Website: macys
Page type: customer-info-address
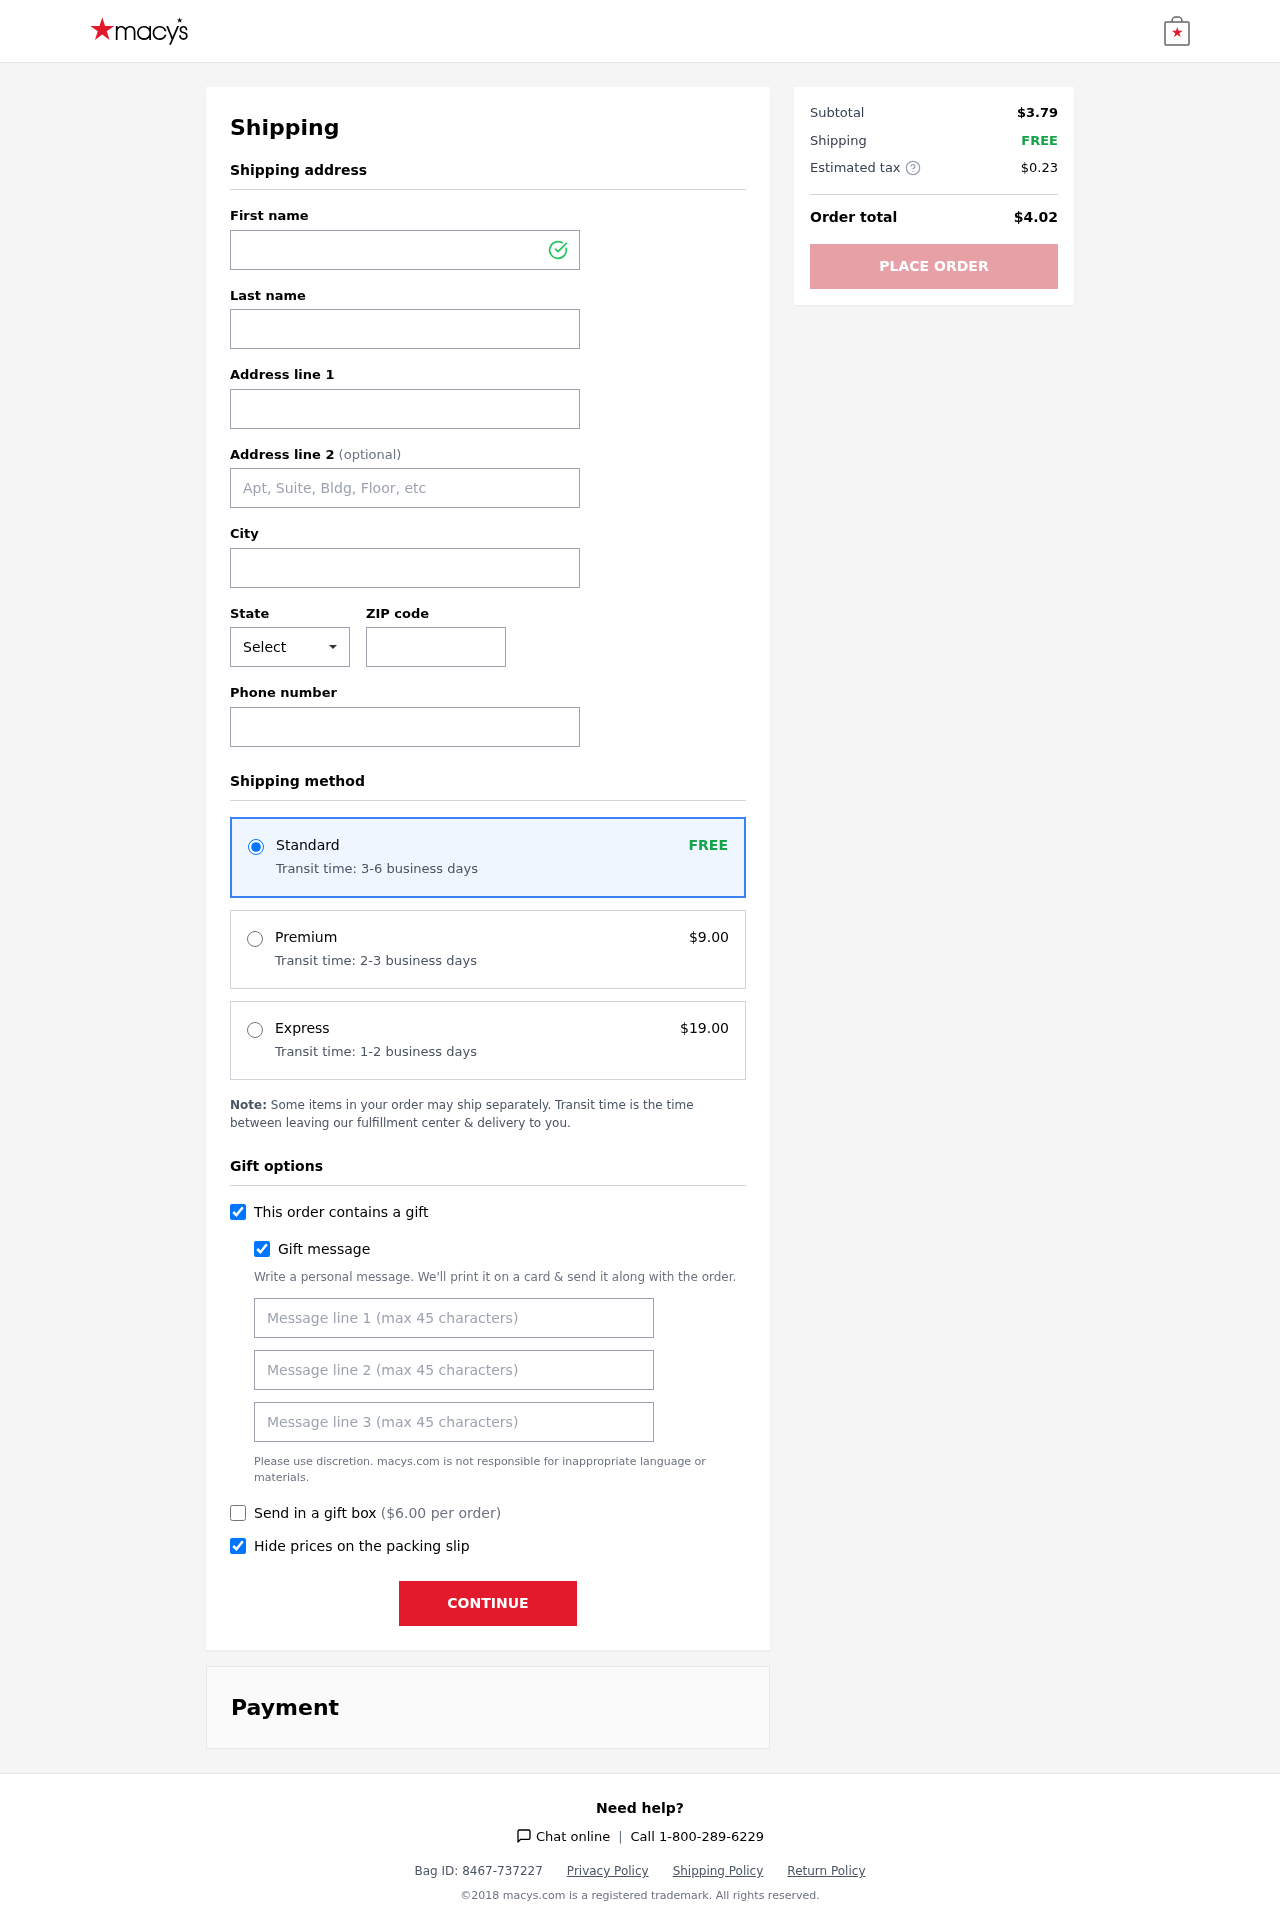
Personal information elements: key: PII_CITY
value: Erinfort
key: PII_FIRSTNAME
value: Bonnie
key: PII_GIFT_MESSAGE
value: Hey Maria, I thought these adorable little cookies would brighten your day and bring a sweet smile—just like you do for everyone around you! Enjoy the apple cinnamon goodness!  Bonnie
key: PII_LASTNAME
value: Cunningham
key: PII_PHONE
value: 7252413206
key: PII_POSTCODE
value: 36016
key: PII_STATE_ABBR
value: CO
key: PII_STREET
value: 9572 Moreno Spurs Apt. 371
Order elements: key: ORDER_SHIPPING_STANDARD
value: FREE
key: ORDER_SHIPPING_STANDARD_TIME
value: Transit time: 3-6 business days
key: ORDER_SHIPPING_PREMIUM
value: $9.00
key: ORDER_SHIPPING_PREMIUM_TIME
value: Transit time: 2-3 business days
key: ORDER_SHIPPING_EXPRESS
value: $19.00
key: ORDER_SHIPPING_EXPRESS_TIME
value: Transit time: 1-2 business days
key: ORDER_GIFT_BOX_FEE
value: $6.00
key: ORDER_SUBTOTAL
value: $3.79
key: ORDER_SHIPPING_COST
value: FREE
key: ORDER_TAX
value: $0.23
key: ORDER_TOTAL
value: $4.02